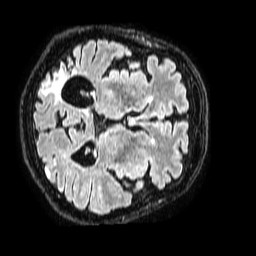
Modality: FLAIR
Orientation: axial
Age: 64
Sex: male
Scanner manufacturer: philips
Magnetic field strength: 1.5 T
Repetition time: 4.8 s
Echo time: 0.3 s